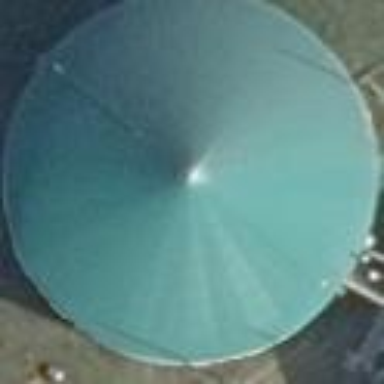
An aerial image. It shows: Covered reservoir with round-shaped roof. It is man-made structure used as digester for power generation.